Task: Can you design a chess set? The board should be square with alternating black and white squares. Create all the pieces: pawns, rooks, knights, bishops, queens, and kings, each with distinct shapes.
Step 2463:
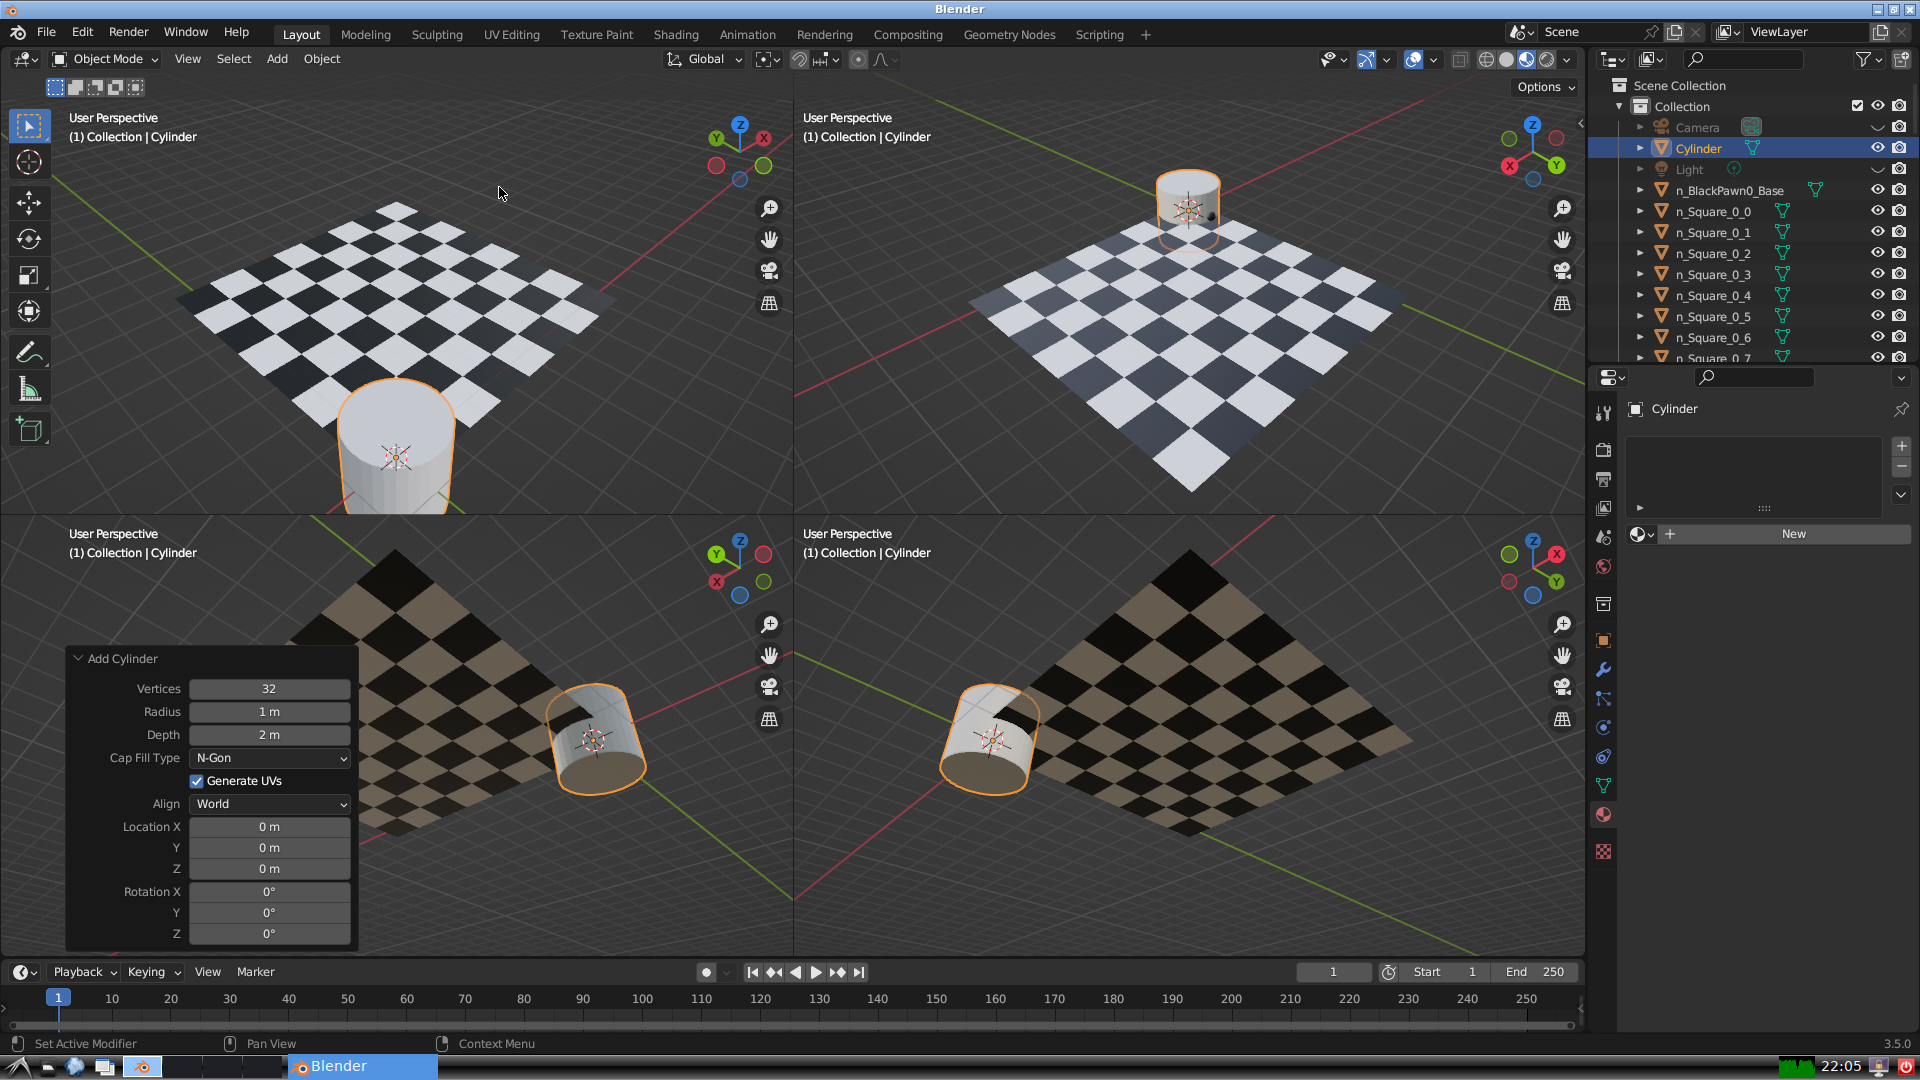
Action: {"mouse_move": [270, 708]}